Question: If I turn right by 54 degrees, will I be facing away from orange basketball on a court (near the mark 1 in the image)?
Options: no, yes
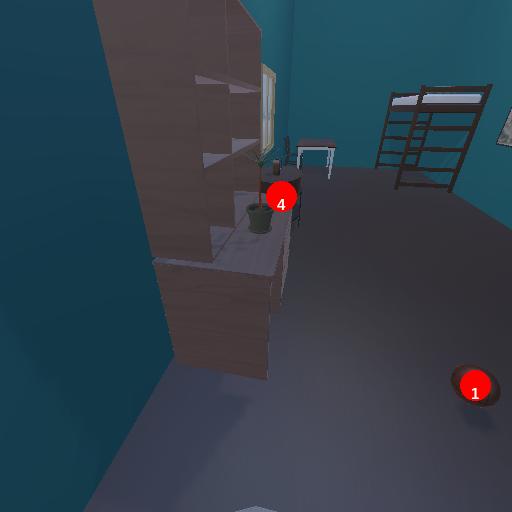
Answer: no